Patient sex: M
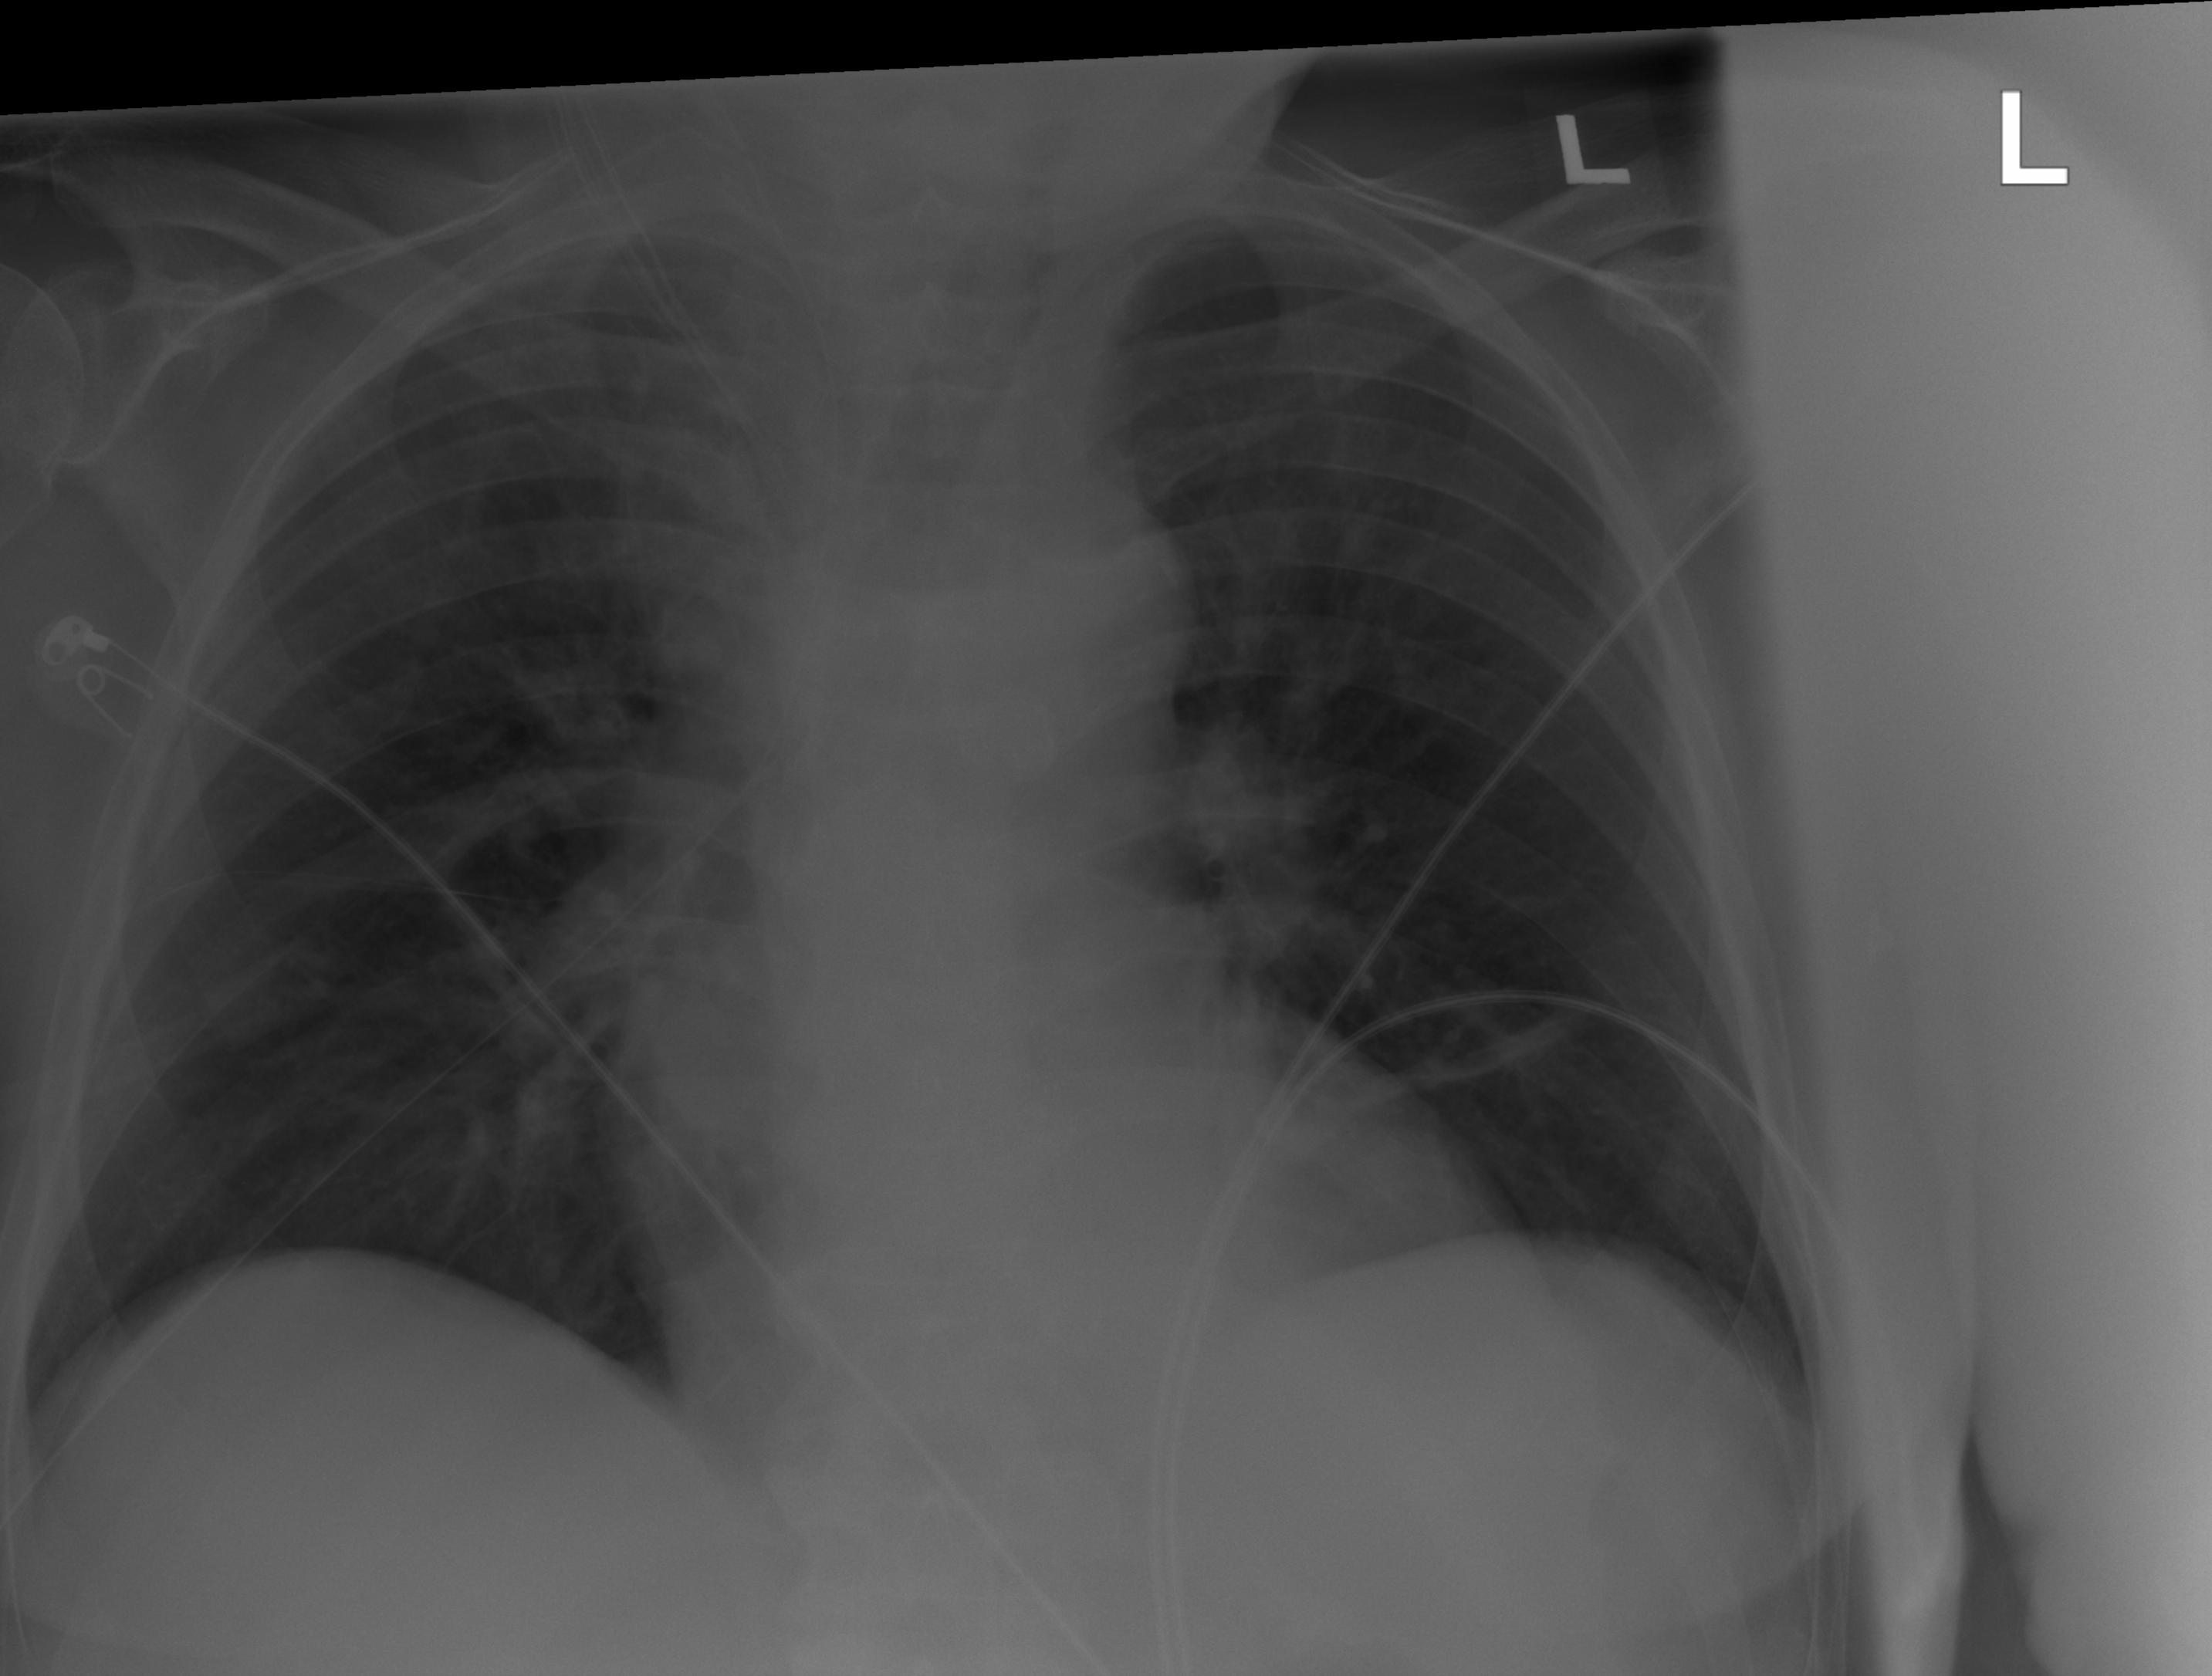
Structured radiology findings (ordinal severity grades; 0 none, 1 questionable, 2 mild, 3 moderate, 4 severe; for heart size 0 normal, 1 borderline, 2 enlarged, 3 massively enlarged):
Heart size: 1
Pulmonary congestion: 0
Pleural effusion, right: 0
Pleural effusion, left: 0
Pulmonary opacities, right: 0
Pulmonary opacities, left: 0
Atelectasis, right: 0
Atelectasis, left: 2